Question: I'm guessing this is due to floating point and accuracy but I just wanted to check to ensure that there's nothing else that I'm missing.
I've got a float (stored in info.Amount) of 1007.62 this gets multiplied by 100 and cast to a long. At this point I get a value of 100761.

Is this just the good old rounding error that we encounter with Doubles being applied? The only way I can think this could happen is if underneath it's actually stored as <PHONE>9999 (but rounded for display purposes). Then after the multiplication the conversion to a long ignores everything after the decimal point?
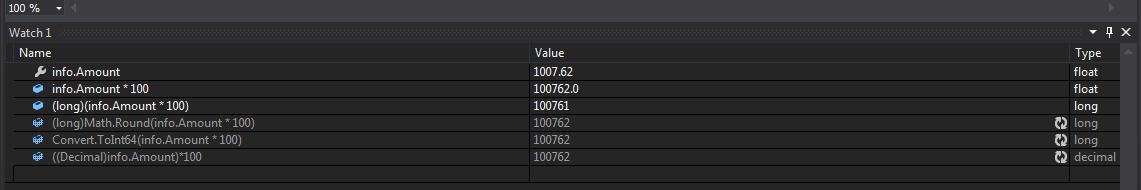
Answer: You can use <URL> instead. This produces the correct value.
LinqPad-Testcode:
'''
float z = 1007.62f;
z.Dump();
float x = z *100;
x.Dump();
long l = (long) (z*100);
l.Dump();
l = Convert.ToInt64(z*100);
l.Dump();
l = Convert.ToInt64(x);
l.Dump();
'''
Result is:
'''
1007,62
100762
100761
100762
100762
'''
The cast '(long) (z*100)' uses the CIL-instruction 'conv.i8' that converts to Int64, pushes Int64 on stack, while 'Convert.ToInt64' uses 'Math.Round(double)' to convert/cast to Int64.
A special note on 'conv.i8' is
> Conversion from floating-point numbers to integer values truncates the
number toward zero.